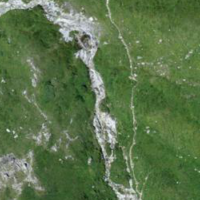
EUNIS habitat code: 26
Species observed at this site:
Parnassia palustris